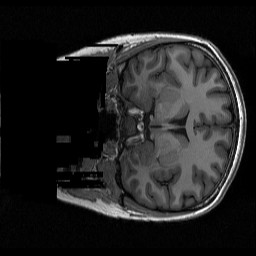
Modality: T1w
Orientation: coronal
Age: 22
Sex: female
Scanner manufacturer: siemens
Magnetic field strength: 3 T
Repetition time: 2.3 s
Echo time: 0.00298 s